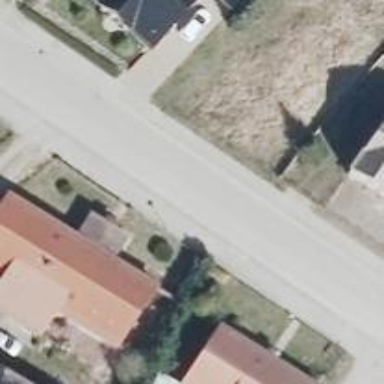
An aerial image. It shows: Detached building.